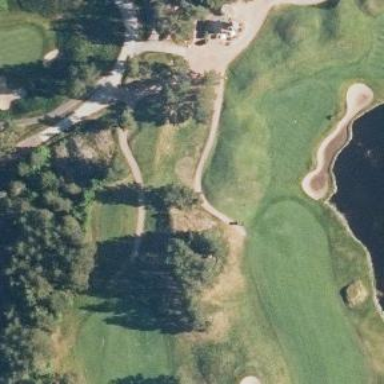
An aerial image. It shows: Path for both road and golf.